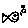
Label: fish